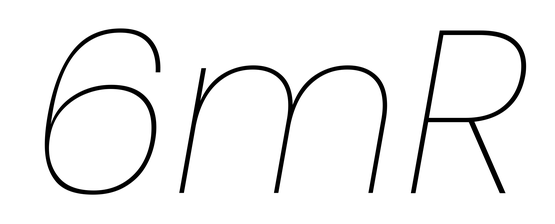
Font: Poppins-ThinItalic